Field crop: maize
Growth stage: 1
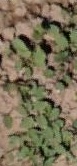
Species: convolvulus